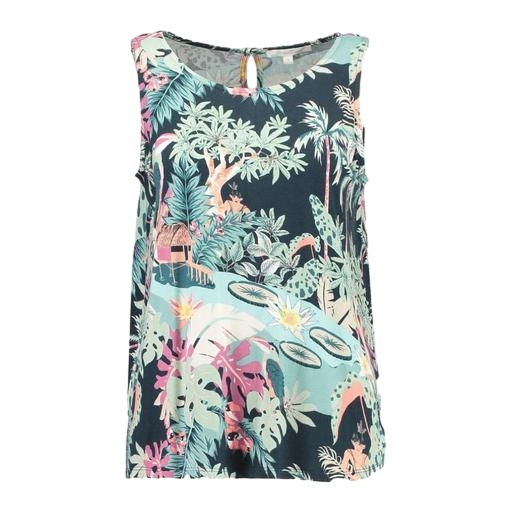
multicolor floral-print t-shirt only macy, green jungle print racerback tank, printed tank top, white background